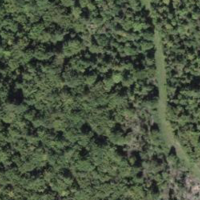
EUNIS habitat code: 45
Species observed at this site:
Petasites albus